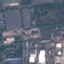
Land use / land cover class: Industrial